Question: I have a app idea in mind, but I haven't been able to figure out one part yet. In Google Now on Android, it gives you the following options to search:
1. Type to search
2. Click microphone to say your search
3. Or just Say "Google" to make the voice search begin.
I'd like to know how they made #3 work. I need to have a keyword, that when said, initiates the voice search.
I imagine they have some type of background running service constantly listening for voice actions. Does anyone know how this is achieved?
Here is a image of the Google Now app:

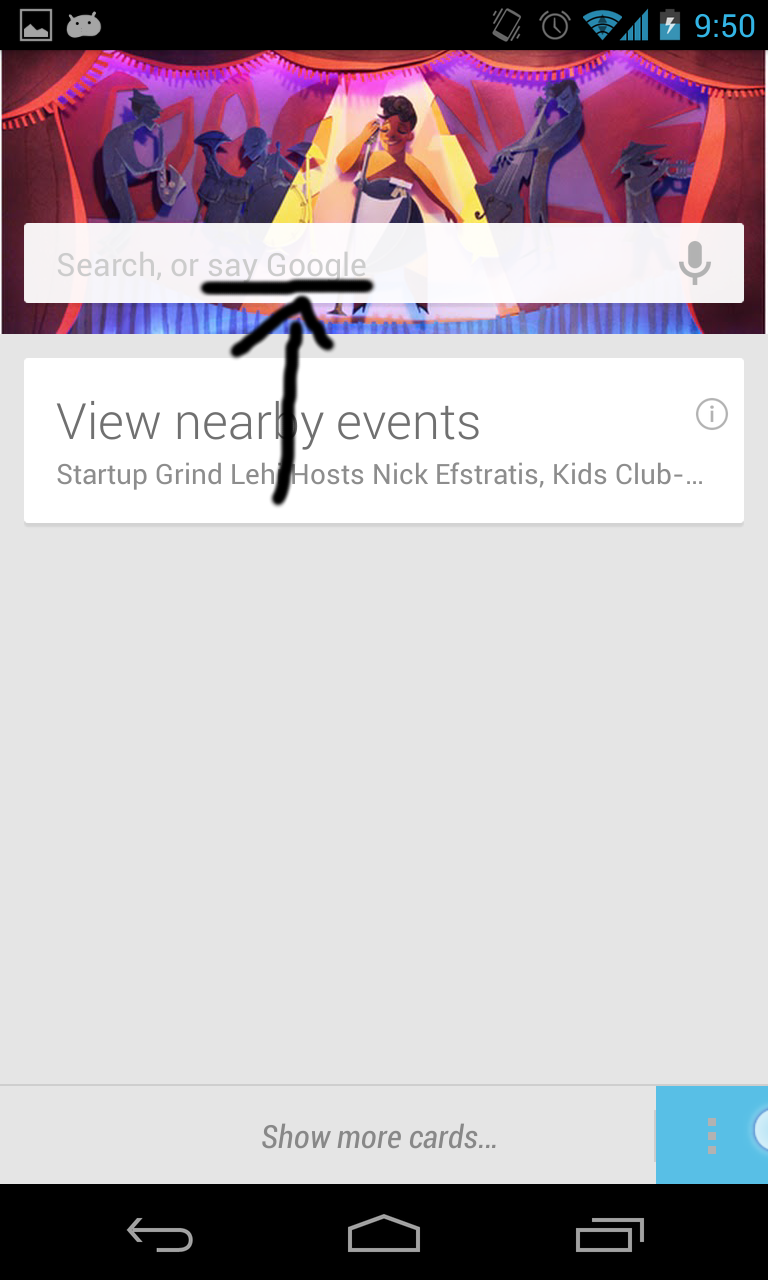
Answer: You can write a service and then use 'createSpeechRecognizer' in that service. For a complete service code for this you can find the answer at <URL>